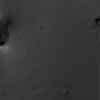
Label: not_dusty